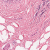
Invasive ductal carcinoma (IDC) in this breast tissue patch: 0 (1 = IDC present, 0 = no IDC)